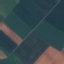
Land use / land cover: AnnualCrop